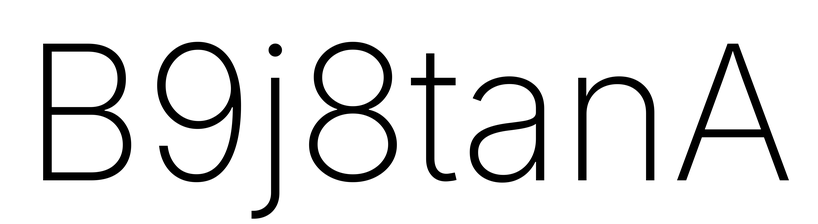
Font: Inter_ExtraLight